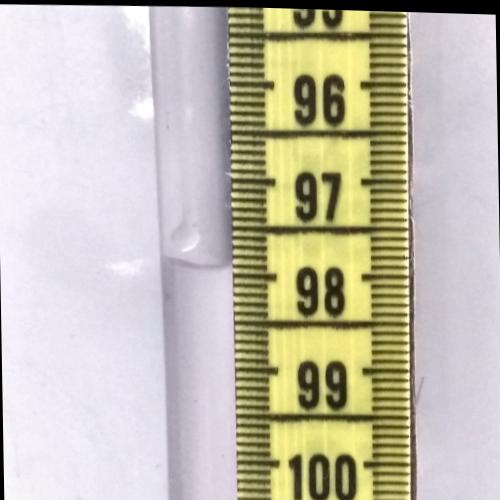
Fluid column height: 97.9 cm